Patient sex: M
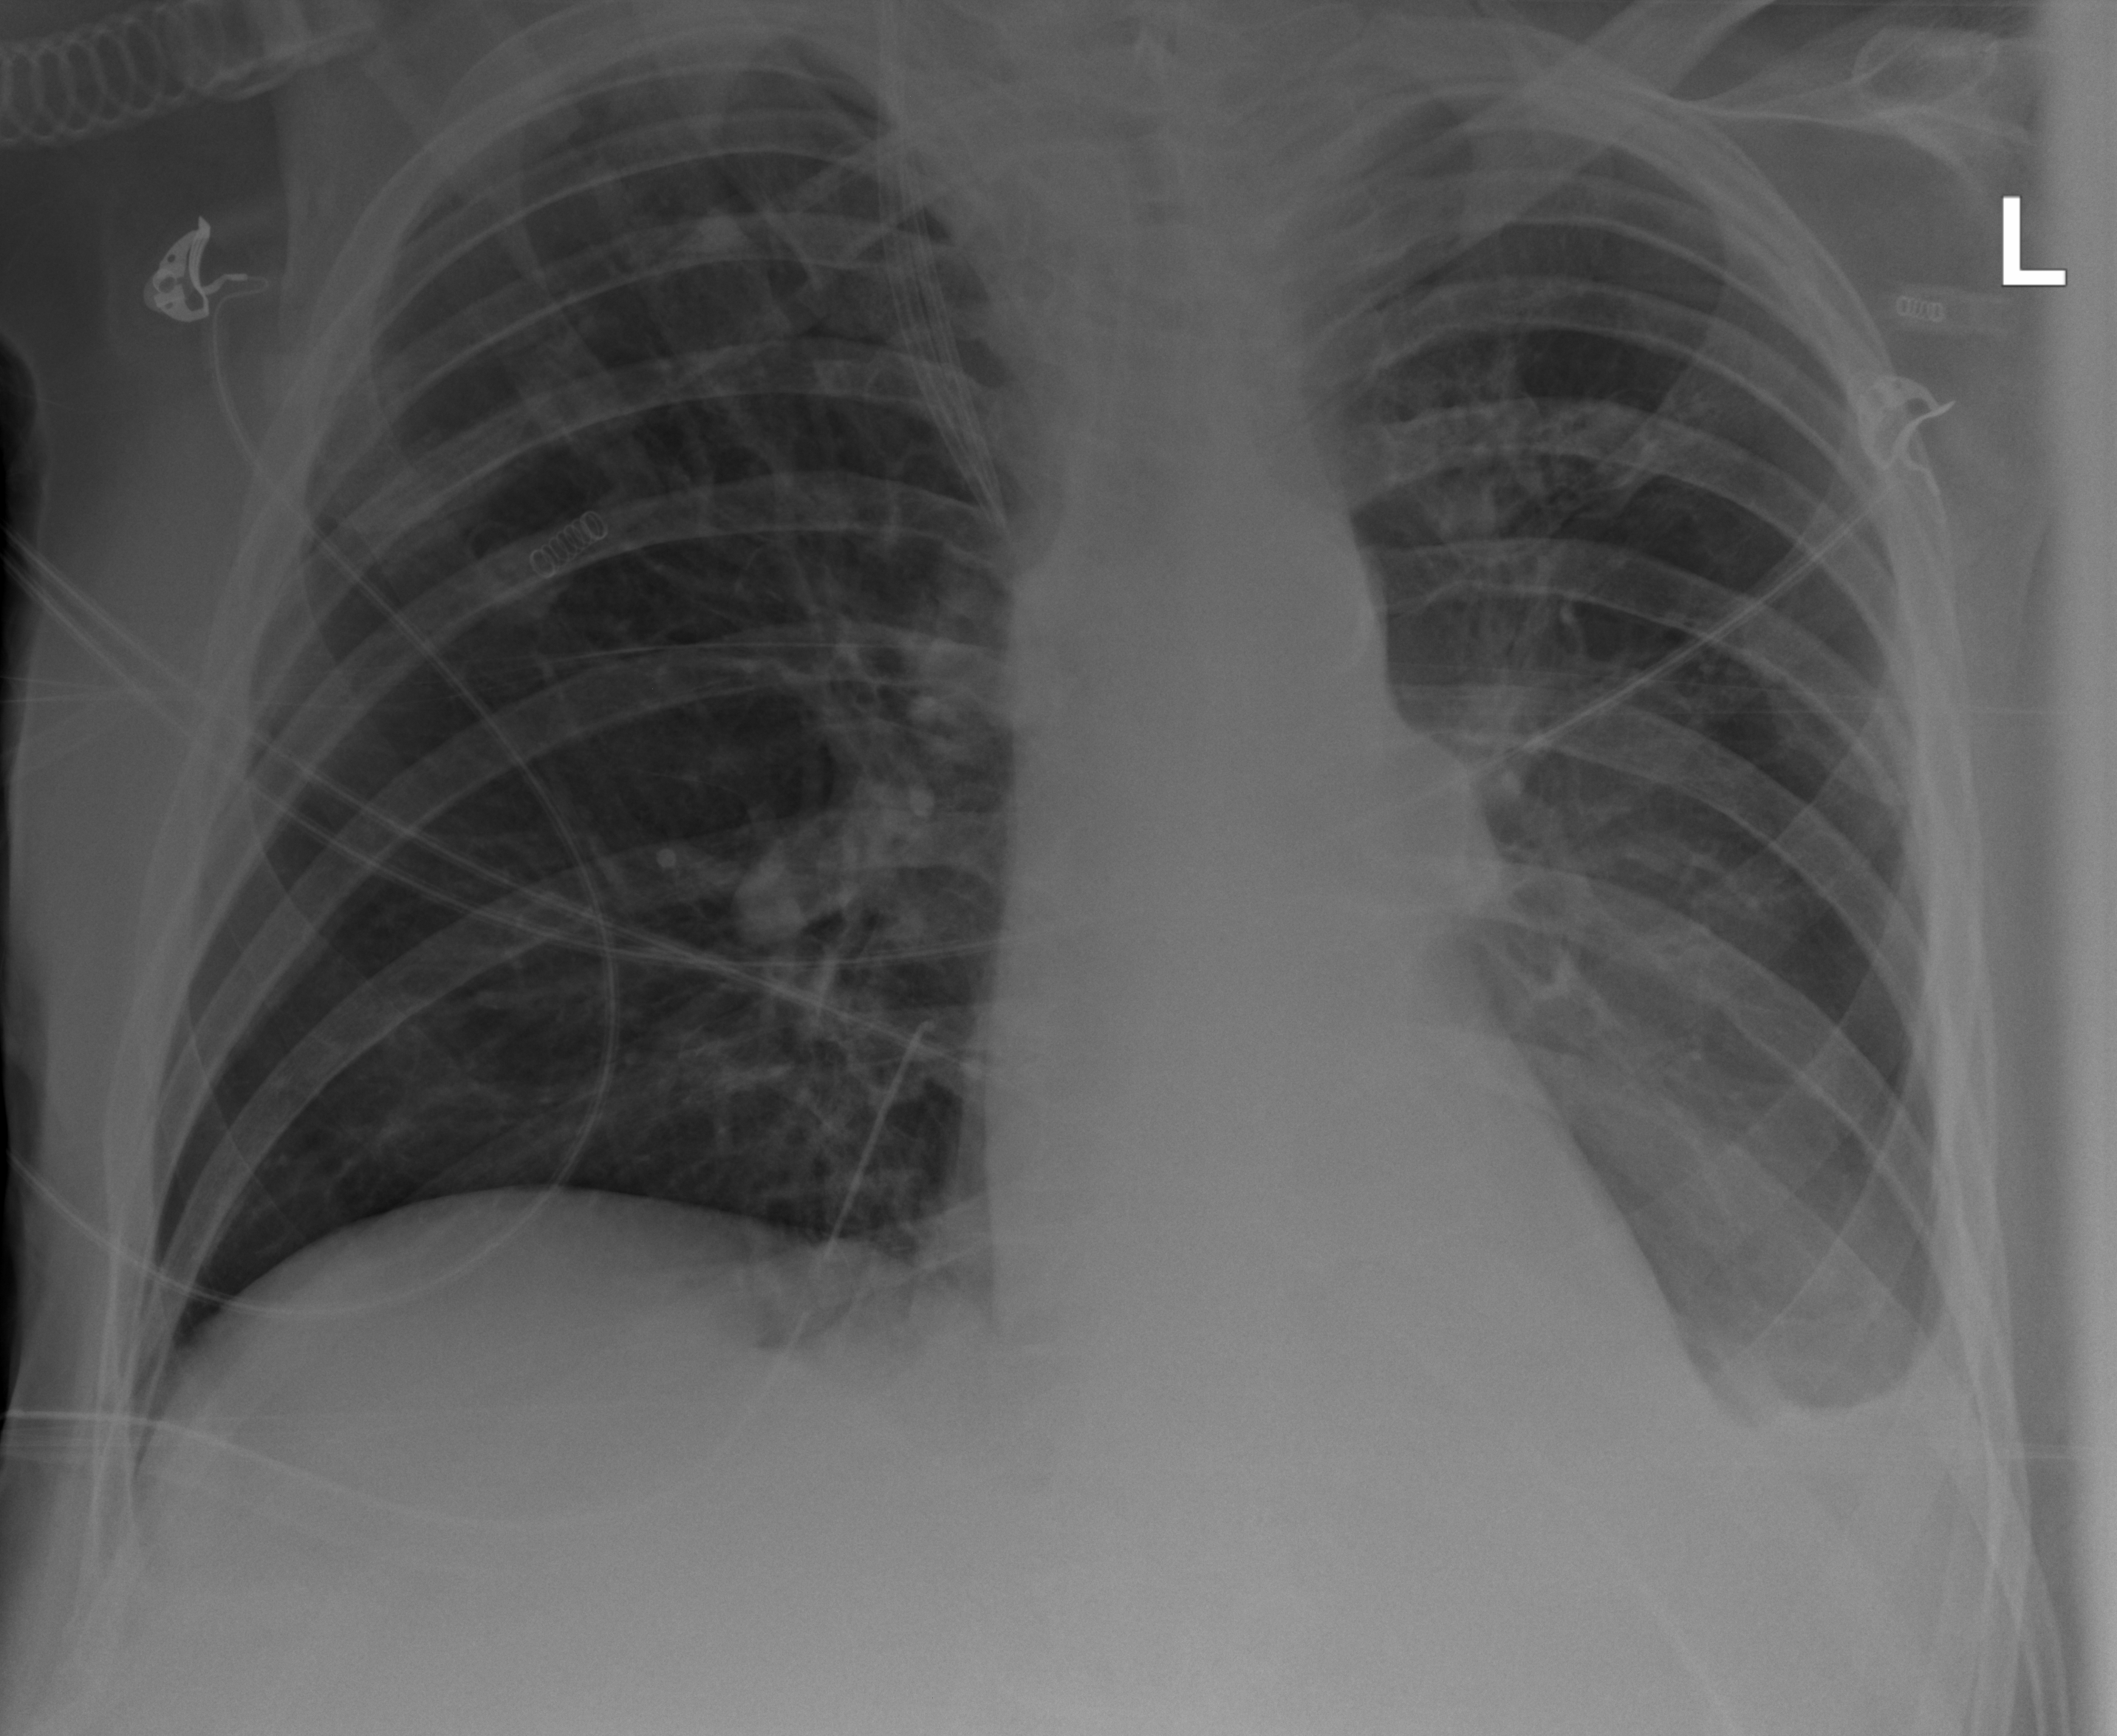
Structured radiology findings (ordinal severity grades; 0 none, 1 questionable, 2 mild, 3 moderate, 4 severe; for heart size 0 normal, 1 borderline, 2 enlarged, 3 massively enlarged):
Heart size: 1
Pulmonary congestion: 2
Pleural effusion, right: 0
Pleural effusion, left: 2
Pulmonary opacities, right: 0
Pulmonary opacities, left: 0
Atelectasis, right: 0
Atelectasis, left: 2